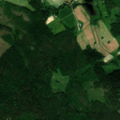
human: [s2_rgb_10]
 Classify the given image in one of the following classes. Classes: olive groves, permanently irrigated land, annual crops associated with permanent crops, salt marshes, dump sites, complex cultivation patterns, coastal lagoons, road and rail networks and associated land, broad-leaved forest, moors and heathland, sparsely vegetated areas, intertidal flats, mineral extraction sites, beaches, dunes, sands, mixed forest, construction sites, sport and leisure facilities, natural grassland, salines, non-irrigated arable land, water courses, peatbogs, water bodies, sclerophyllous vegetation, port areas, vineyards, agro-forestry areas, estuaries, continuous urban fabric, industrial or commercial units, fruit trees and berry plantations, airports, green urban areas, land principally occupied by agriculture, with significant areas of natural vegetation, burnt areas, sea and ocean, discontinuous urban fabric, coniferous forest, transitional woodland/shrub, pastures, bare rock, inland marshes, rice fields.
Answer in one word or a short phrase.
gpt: land principally occupied by agriculture, with significant areas of natural vegetation, coniferous forest, mixed forest, transitional woodland/shrub